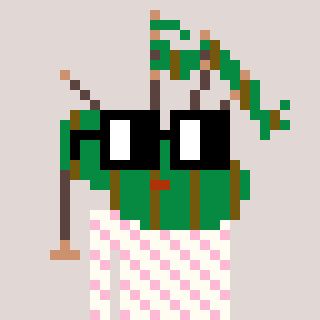
a pixel art character with square black glasses, a bagpipe-shaped head and a grayscale-colored body on a warm background